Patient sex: M
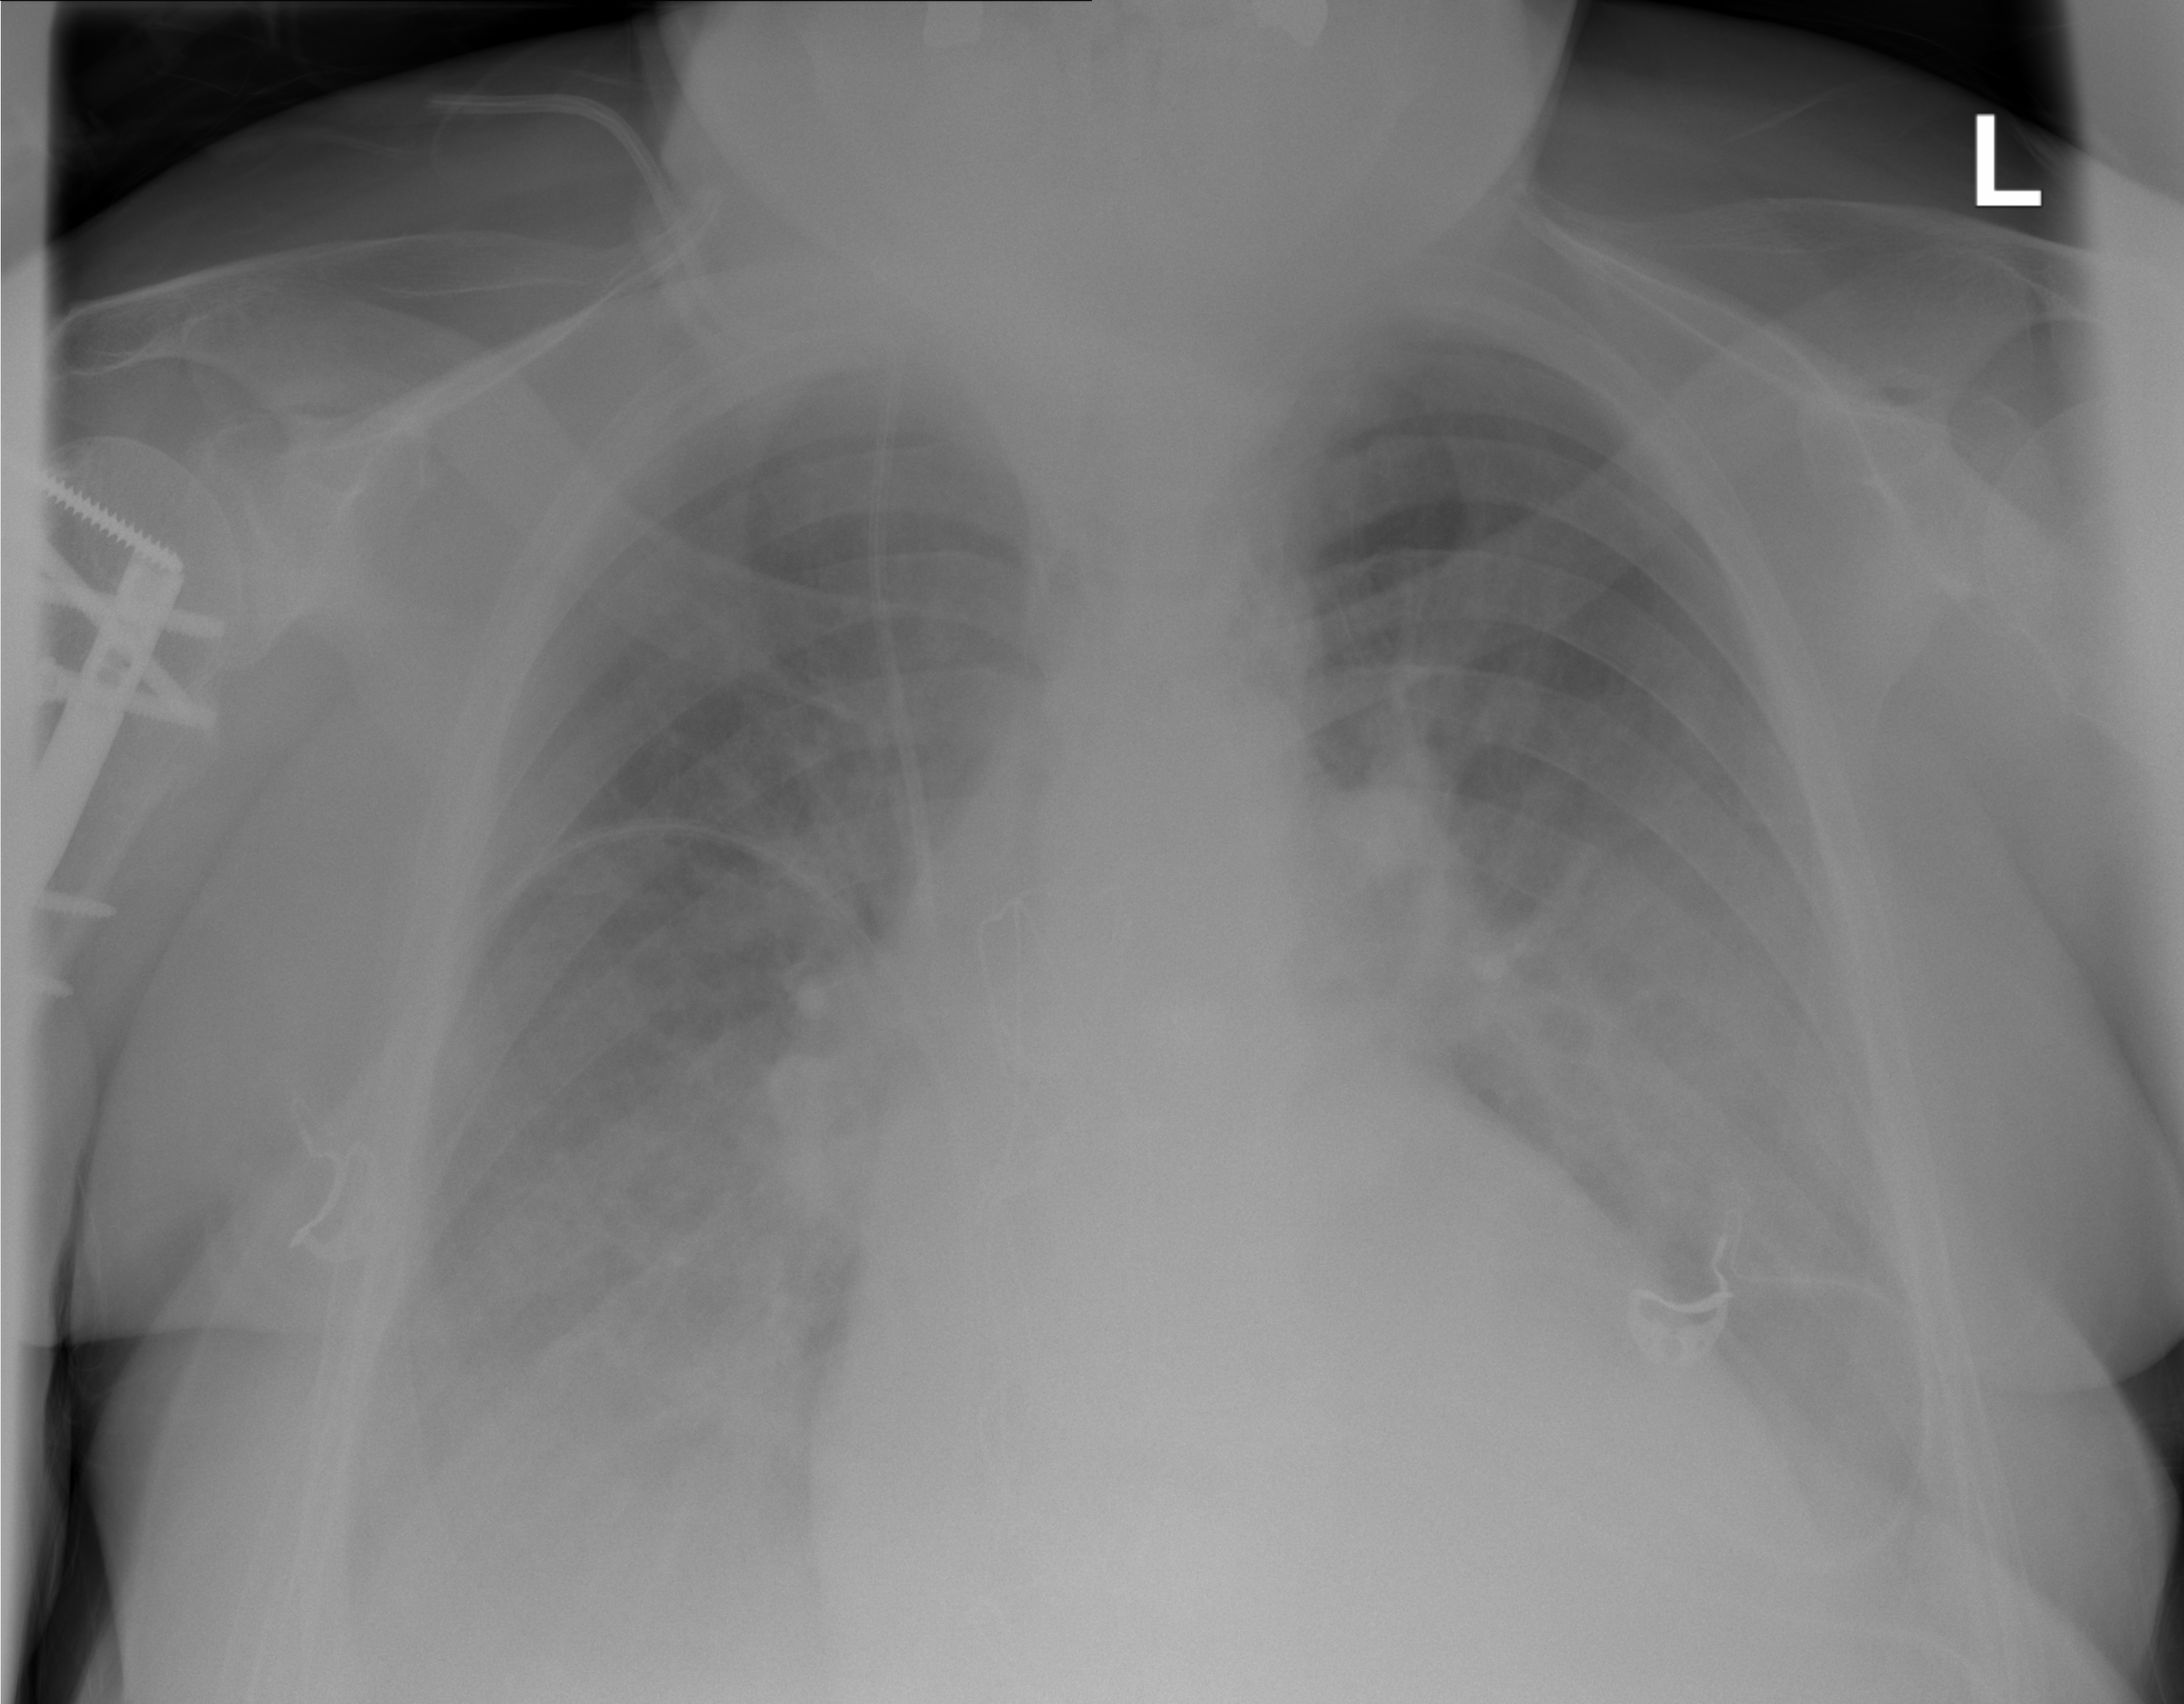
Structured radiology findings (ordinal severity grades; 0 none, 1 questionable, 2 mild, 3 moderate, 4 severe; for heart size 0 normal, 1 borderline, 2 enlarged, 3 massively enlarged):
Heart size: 2
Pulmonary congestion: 2
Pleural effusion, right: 3
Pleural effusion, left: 3
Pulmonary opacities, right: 0
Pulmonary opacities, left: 0
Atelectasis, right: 3
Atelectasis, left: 3